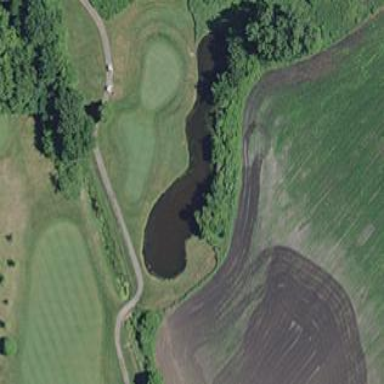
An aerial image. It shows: Scenic view of water hazard on golf course. The natural water feature adds beauty to the landscape.